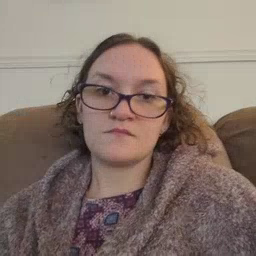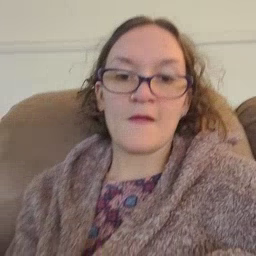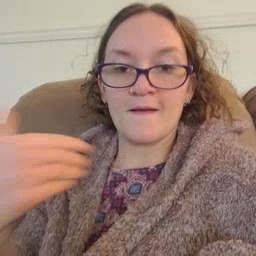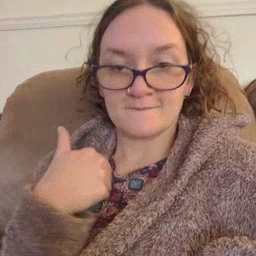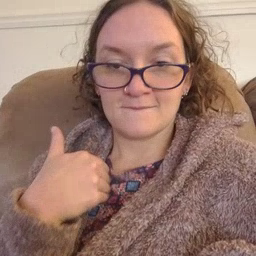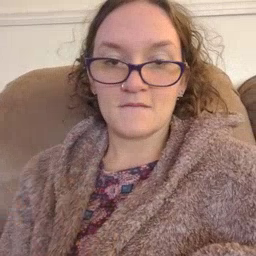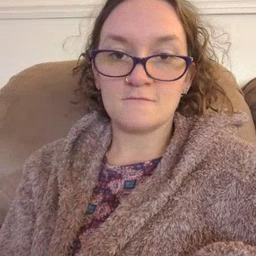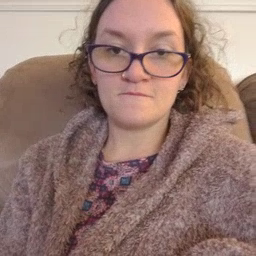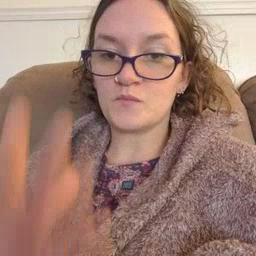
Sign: have